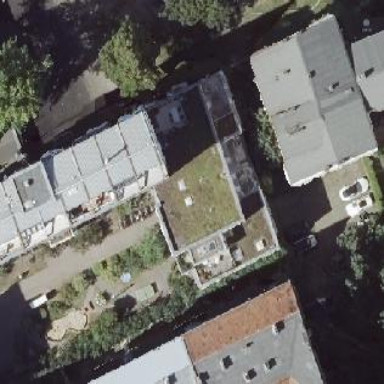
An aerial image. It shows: Part of building.